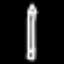
Label: pencil